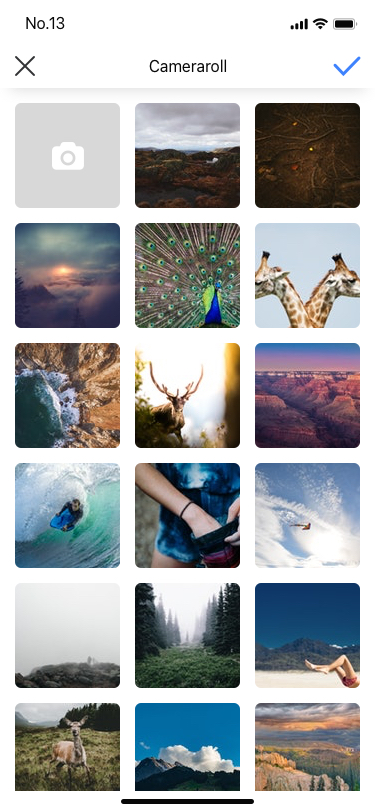
Text in this UI design:
Cameraroll